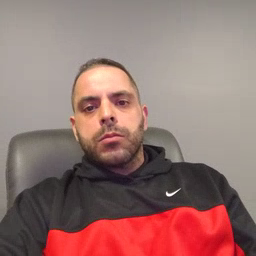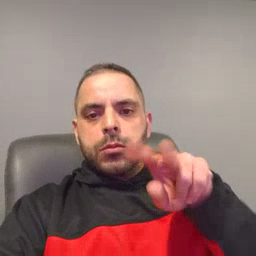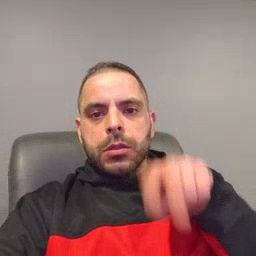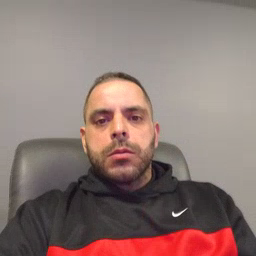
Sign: read